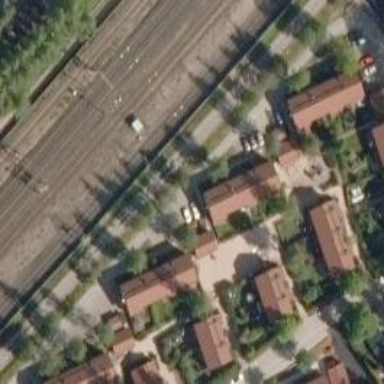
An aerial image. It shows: Railway signal.